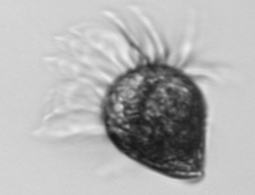
Label: Strombidium_wulffi